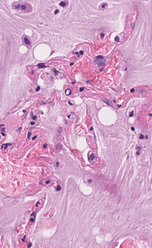
Tumor epithelial tissue: no
Tumor-associated stroma tissue: no
Normal tissue: yes